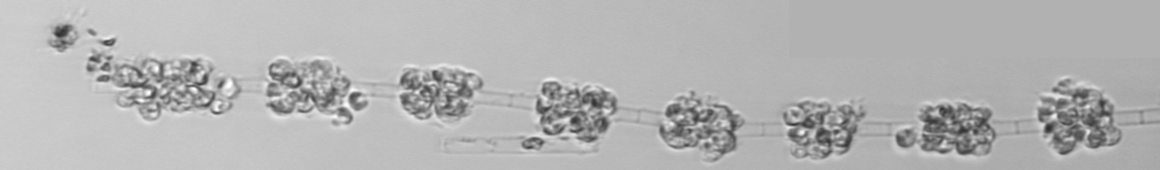
Label: Leptocylindrus_mediterraneus